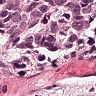
Metastatic tissue present: yes